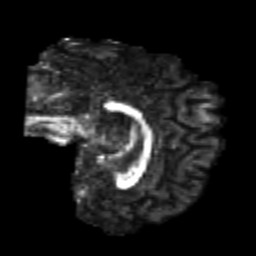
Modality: FA
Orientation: sagittal
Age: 24
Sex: male
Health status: healthy
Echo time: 0.074 s